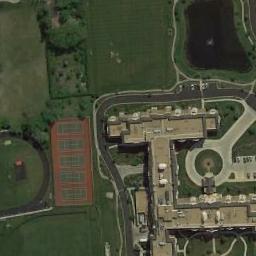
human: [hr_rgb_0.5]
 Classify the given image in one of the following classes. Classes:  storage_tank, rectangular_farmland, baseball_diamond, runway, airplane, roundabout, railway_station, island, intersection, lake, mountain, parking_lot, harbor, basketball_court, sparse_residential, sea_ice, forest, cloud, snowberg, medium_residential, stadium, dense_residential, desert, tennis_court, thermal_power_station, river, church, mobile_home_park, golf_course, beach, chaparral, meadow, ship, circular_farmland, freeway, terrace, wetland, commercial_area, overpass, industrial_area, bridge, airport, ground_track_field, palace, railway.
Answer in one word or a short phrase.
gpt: tennis_court